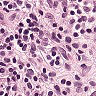
Metastatic tissue present: no